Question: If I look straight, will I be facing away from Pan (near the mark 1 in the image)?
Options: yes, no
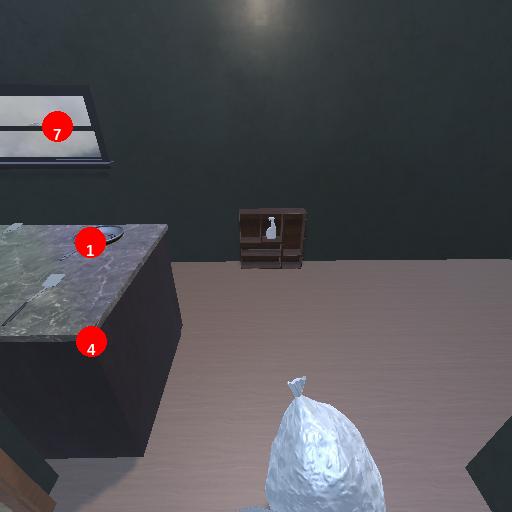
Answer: yes